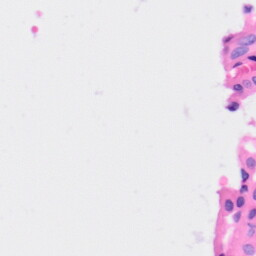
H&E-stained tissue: Kidney